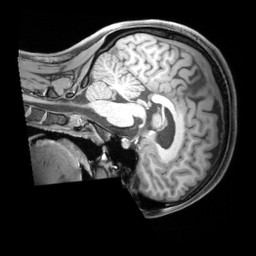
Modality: T1w
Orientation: sagittal
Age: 22
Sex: female
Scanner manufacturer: siemens
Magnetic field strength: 3 T
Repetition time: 1.97 s
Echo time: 0.00206 s